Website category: book
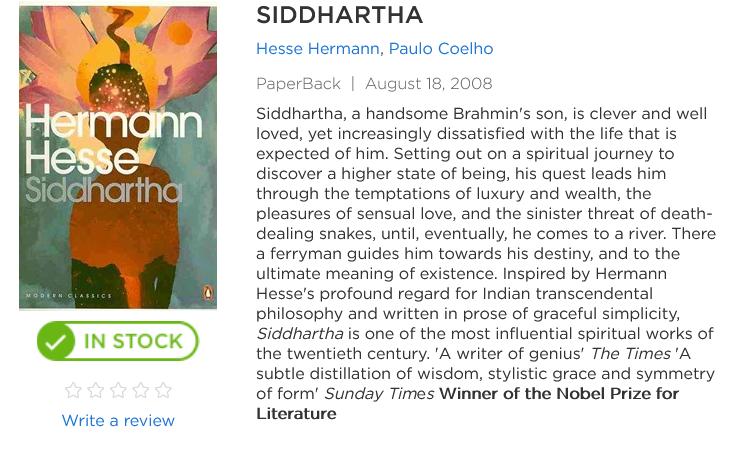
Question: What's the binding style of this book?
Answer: PaperBack

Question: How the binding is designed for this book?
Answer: PaperBack

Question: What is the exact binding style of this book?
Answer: PaperBack

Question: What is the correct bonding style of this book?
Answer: PaperBack

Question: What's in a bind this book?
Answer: PaperBack

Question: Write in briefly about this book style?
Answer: PaperBack

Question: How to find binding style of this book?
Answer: PaperBack

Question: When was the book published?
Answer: August 18, 2008

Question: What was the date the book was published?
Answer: August 18, 2008

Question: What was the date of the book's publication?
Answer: August 18, 2008

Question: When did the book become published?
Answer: August 18, 2008

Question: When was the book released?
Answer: August 18, 2008

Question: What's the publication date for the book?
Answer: August 18, 2008